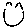
Label: smiley face